Field crop: maize
Growth stage: 2
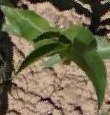
Species: maize